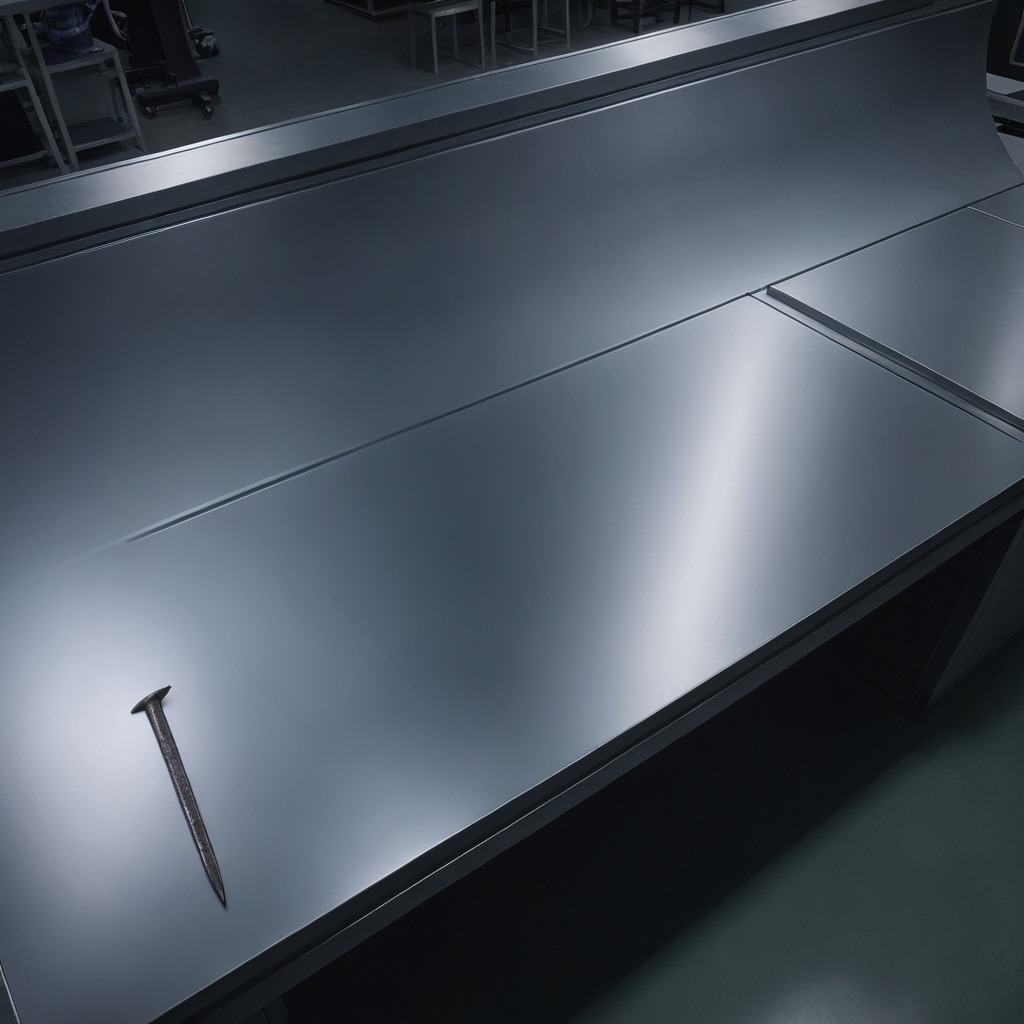
An iron nail is lying on the tabletop in the basement.